Chest X-ray:
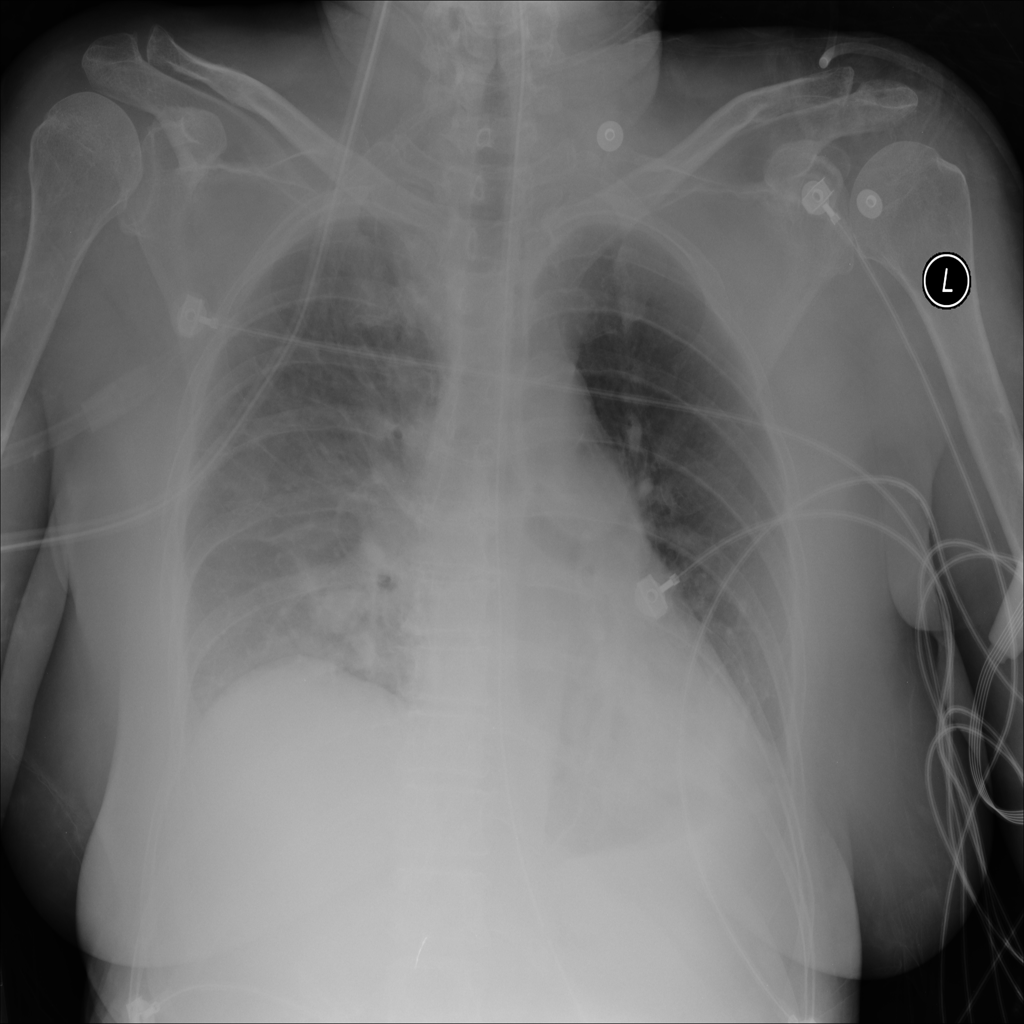
Findings: Consolidation, Effusion, Atelectasis
No abnormal finding: no